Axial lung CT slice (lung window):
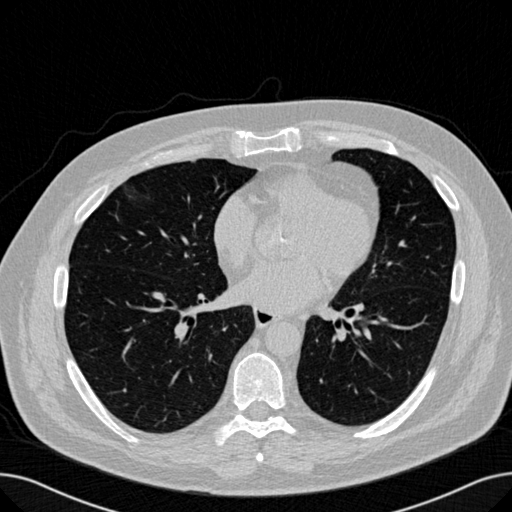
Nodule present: no